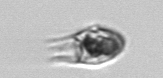
Label: Balanion